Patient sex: M
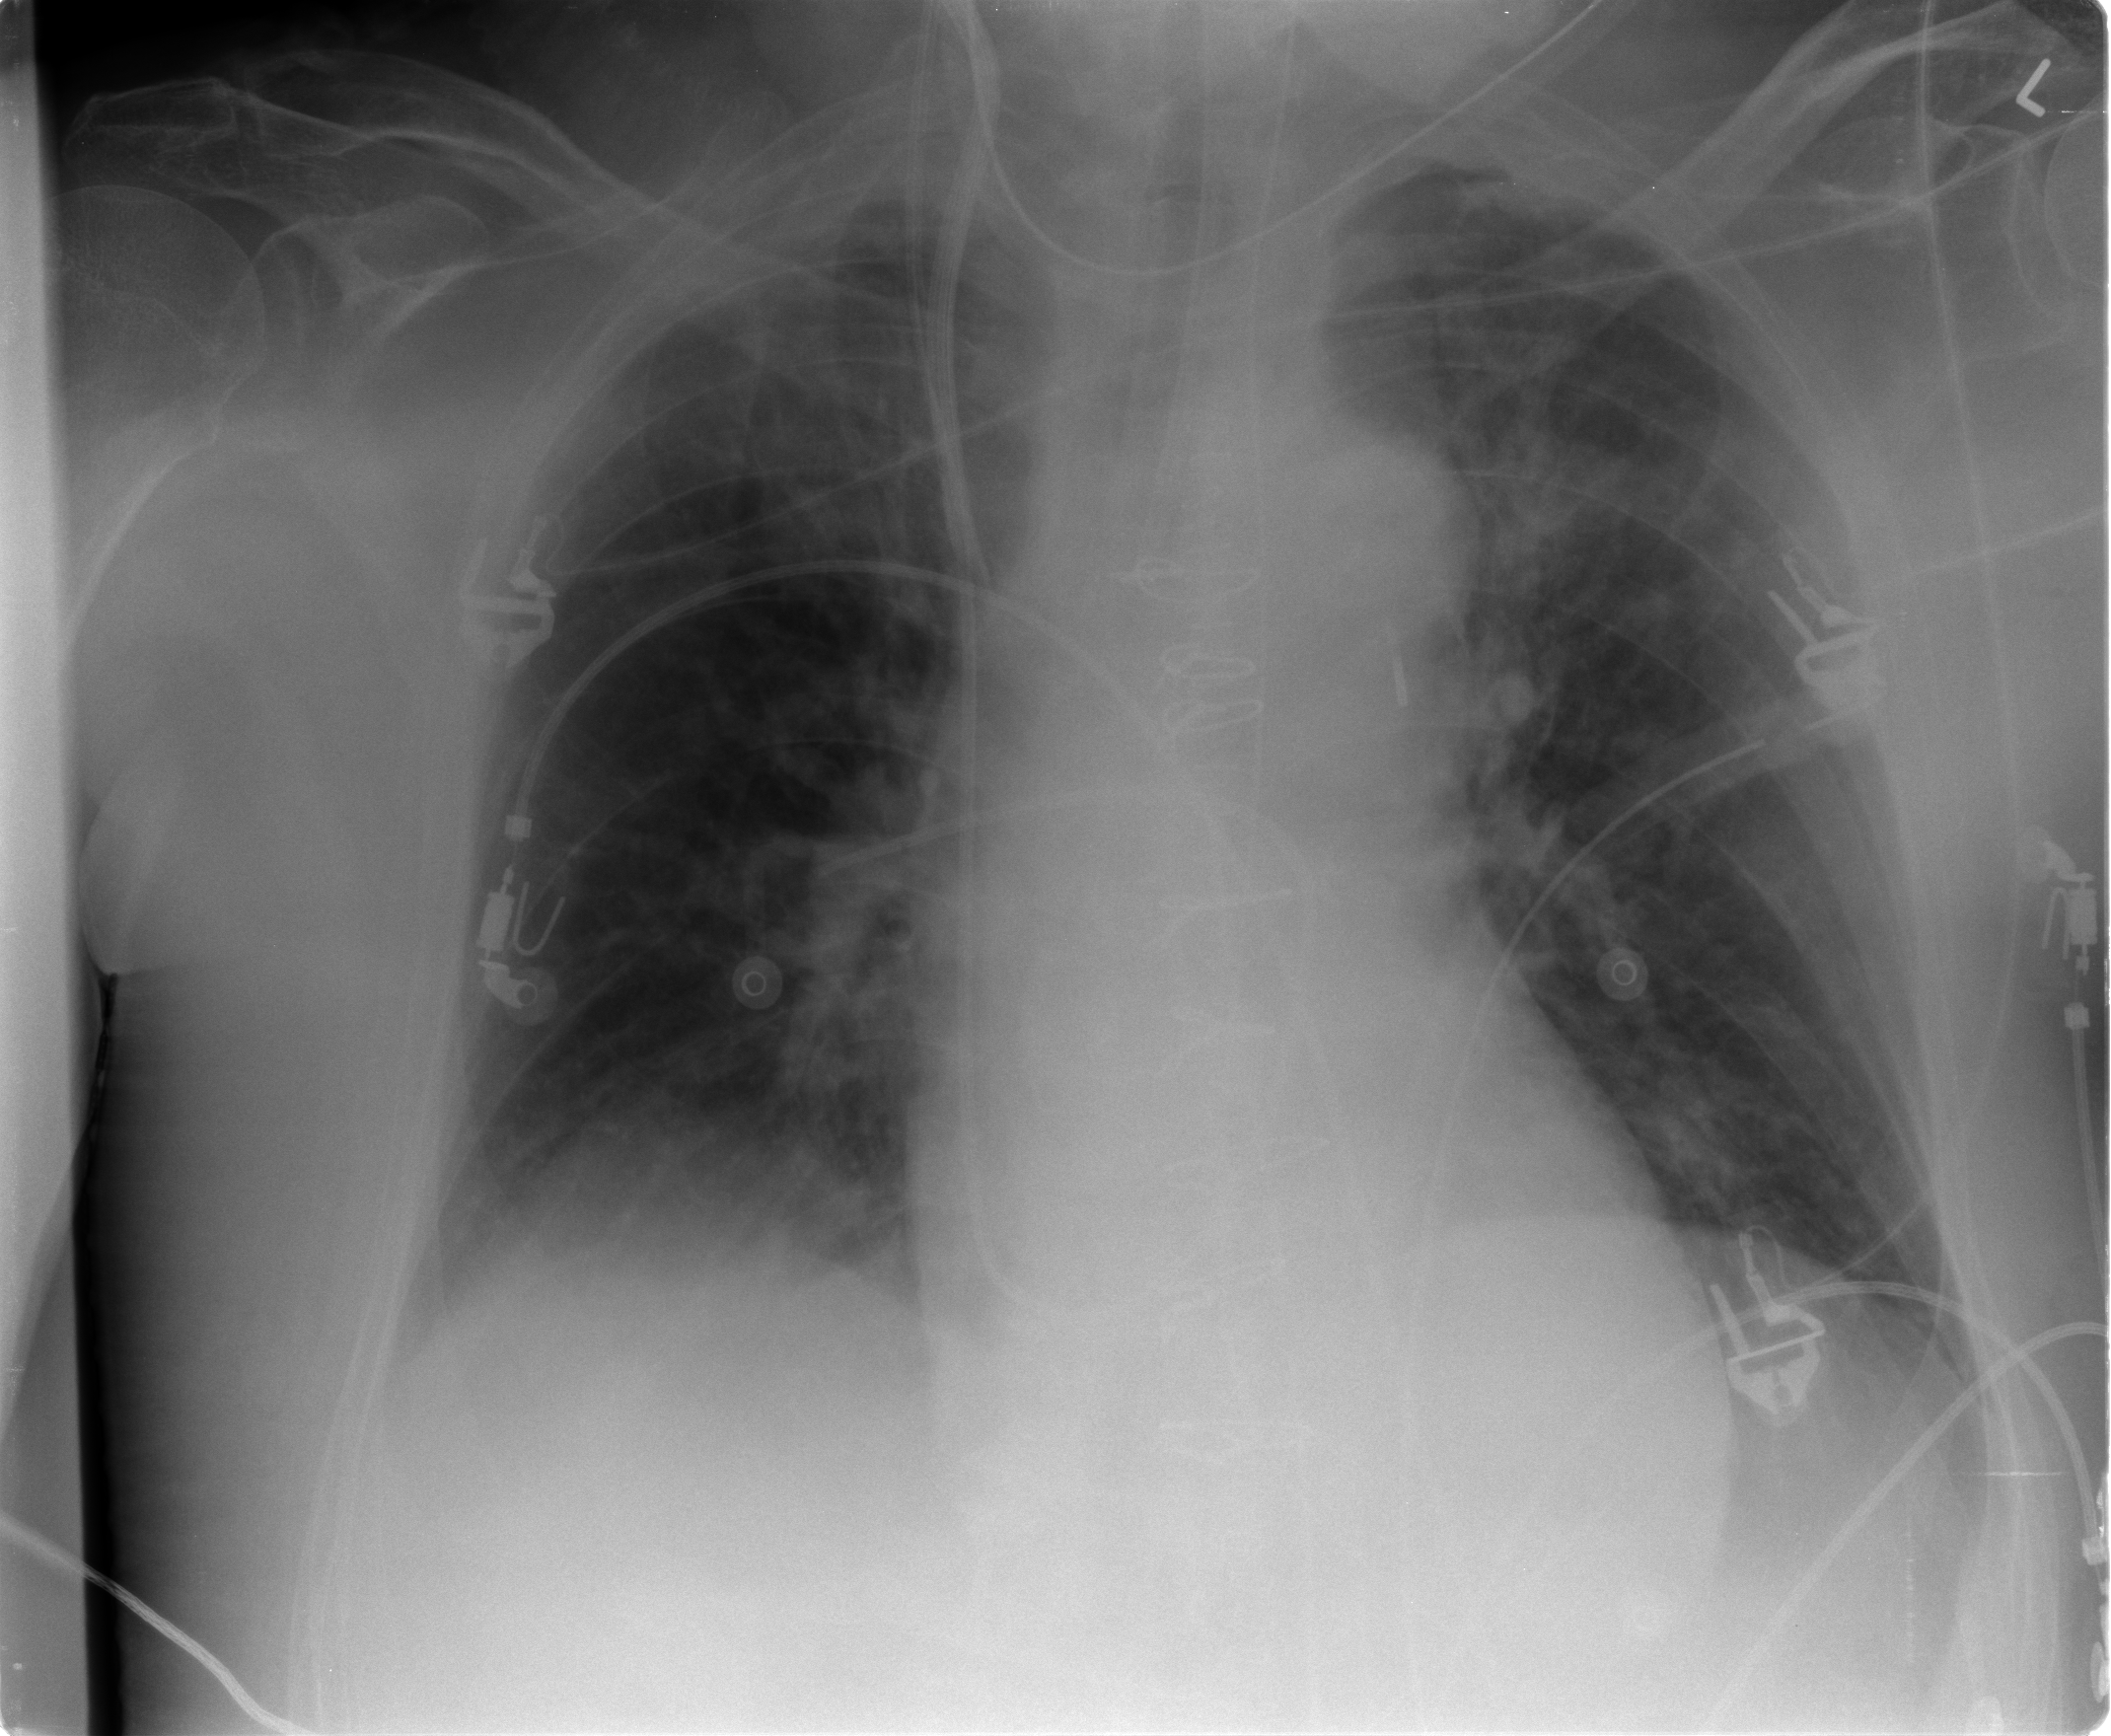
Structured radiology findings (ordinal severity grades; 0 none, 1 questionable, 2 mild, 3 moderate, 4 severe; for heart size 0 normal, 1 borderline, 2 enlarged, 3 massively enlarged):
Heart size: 2
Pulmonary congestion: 2
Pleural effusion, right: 2
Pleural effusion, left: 0
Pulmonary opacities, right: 0
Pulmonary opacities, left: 2
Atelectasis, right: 2
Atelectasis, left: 2